Question: <URL>
My Firebase DataBase Structure is as per below:

I want only single user "staydetails". Instead of that in my recycler Adapter i am getting all user data.
When I am adding multiple user and their room stay details while searching for one user it gives me all user staydetails data into adapter.
Here is my MainActivity recycler view with adapter and database refrence. Thank you in Advance
'''
final String userformno = mobileorformnosearch.getText().toString().trim();
globalmobileno = userformno;
if (userformno.trim().length() == 10) {
list.clear();
PassDataRef = FirebaseDatabase.getInstance().getReference().child("Passanger");
PassDataRef.addListenerForSingleValueEvent(new ValueEventListener() {
@Override
public void onDataChange(@NonNull DataSnapshot dataSnapshot) {
for (DataSnapshot datas : dataSnapshot.getChildren()) {
if (dataSnapshot.hasChild(userformno)) {
// run some code
//MobileNoDataWise
UserDataRegistration user = dataSnapshot.child(userformno).getValue(UserDataRegistration.class);
YatriName.setText(user.getUsername());
YatriAge.setText(user.getAge());
YatriCity.setText(user.getCity());
Yatriphonenumber.setText(user.getMobileno());
YatriformNo.setText(user.getFormno());
YatriCoachNo.setText(user.getCoachno());
YatriSeatNo.setText(user.getSeatno());
YatriBearth.setText(user.getBearth());
YatriBusno22.setText(user.getBustwono());
YatriBusSeatNo22.setText(user.getBustwoseatno());
YatriBusno32.setText(user.getBusthreeno());
YatriBusSeatNo32.setText(user.getBusthreeseatno());
YatriPhotoUri.setText(user.getProfilephoto());
YatriGender.setText(user.getGender());
YatriMBusno.setText(user.getMbusno());
YatriMBusSeatno.setText(user.getMseatno());
// String url ="https://firebasestorage.googleapis.com/v0/b/uttammangal-ad8b8.appspot.com/o/profilepic%2F223.jpg?alt=media&token=703bcc8f-c2c3-4beb-bffc-40e52daa572d";// user.getProfilephoto();
String Url = user.getProfilephoto();
if (Url != null) {
Picasso
.get()
.load(Url)
.resize(200, 200) // resizes the image to these dimensions (in pixel)
.centerCrop()
.into(YatriImageView);
// Glide.with(getApplicationContext()).load(Url).into(YatriImageView);
} else {
Toast.makeText(MainActivity.this, "NO Image Found!!", Toast.LENGTH_LONG).show();
}
RecycleDataRef = FirebaseDatabase.getInstance().getReference("Passanger");
list.clear();
Query qry = RecycleDataRef.child(userformno).child("StayDetails");
qry.addListenerForSingleValueEvent(new ValueEventListener() {
@Override
public void onDataChange(@NonNull DataSnapshot dataSnapshot1) {
for (DataSnapshot dataSnapshot2 : dataSnapshot1.getChildren()) {
//UserDataRegistration user = dataSnapshot.child(userformno).getValue(UserDataRegistration.class);
UserDataRetrieve u = dataSnapshot2.getValue(UserDataRetrieve.class);
//UserDataRetrieve u = dataSnapshot1.getValue(UserDataRetrieve.class);
list.add(u);
}
adapter = new MyAdapter(MainActivity.this, list);
recyclerView.setAdapter(adapter);
}
@Override
public void onCancelled(@NonNull DatabaseError databaseError) {
}
});
} else {
Toast toast = Toast.makeText(MainActivity.this, "No Record Found!!!!!", Toast.LENGTH_SHORT);
toast.setGravity(Gravity.CENTER, 0, 0);
toast.show();
break;
}
}//ForloopClosing
return;
} //Main DataSnapshot Profile Data closing
@Override
public void onCancelled(@NonNull DatabaseError databaseError) {
Toast.makeText(MainActivity.this, "Please Enter Valid MobileNo!!", Toast.LENGTH_LONG).show();
}
}); //addvaluelistner main profile Data Closing
//} //Query node equals closing
} else {
Toast.makeText(MainActivity.this, "Please Enter 10 Digit MobileNo!!", Toast.LENGTH_LONG).show();
}
} //OnClick Closing
'''
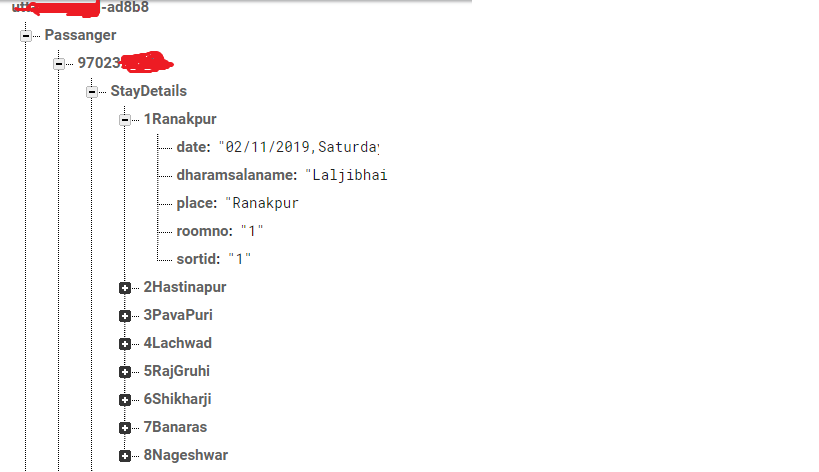
Answer: Instead of loop through all users you can simply get the user data that you want through search like below:
'''
FirebaseDatabase.getInstance().getReference().child("Passanger").child(userformno).addListenerForSingleValueEvent(
new ValueEventListener() {
@Override
public void onDataChange(@NonNull DataSnapshot dataSnapshot) {
UserDataRegistration user = dataSnapshot.getValue(UserDataRegistration.class);
...
if(dataSnapshot.hasChild("StayDetails")) {
for (DataSnapshot dataSnapshot2 : dataSnapshot.child("StayDetails").getChildren()) {
UserDataRetrieve u = dataSnapshot2.getValue(UserDataRetrieve.class);
//UserDataRetrieve u = dataSnapshot1.getValue(UserDataRetrieve.class);
list.add(u);
}
...
}
}
@Override
public void onCancelled(@NonNull DatabaseError databaseError) {
Toast toast = Toast.makeText(MainActivity.this, "No Record Found!!!!!", Toast.LENGTH_SHORT);
toast.setGravity(Gravity.CENTER, 0, 0);
toast.show();
}
}
);
'''
Hope this will give you the exact data that you want.